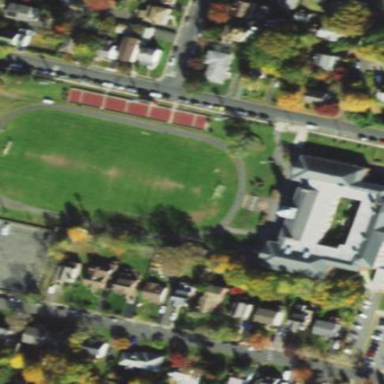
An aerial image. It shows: Pitch for American football.